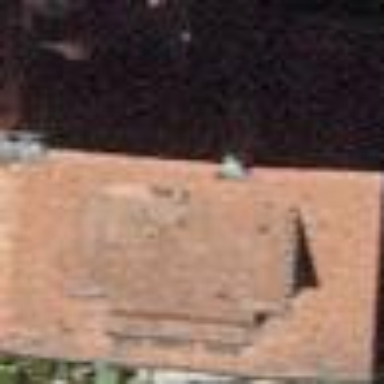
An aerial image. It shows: Gabled building.